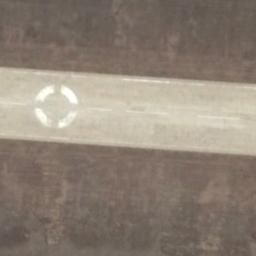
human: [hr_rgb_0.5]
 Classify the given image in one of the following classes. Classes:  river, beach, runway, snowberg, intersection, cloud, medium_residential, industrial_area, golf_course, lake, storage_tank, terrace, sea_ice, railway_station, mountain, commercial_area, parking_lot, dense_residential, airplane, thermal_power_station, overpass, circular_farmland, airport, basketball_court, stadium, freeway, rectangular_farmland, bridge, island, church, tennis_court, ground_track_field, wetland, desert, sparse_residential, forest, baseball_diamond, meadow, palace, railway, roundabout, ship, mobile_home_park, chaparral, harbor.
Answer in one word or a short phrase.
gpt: runway